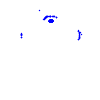
Particle: kaon